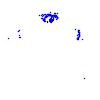
Particle: kaon